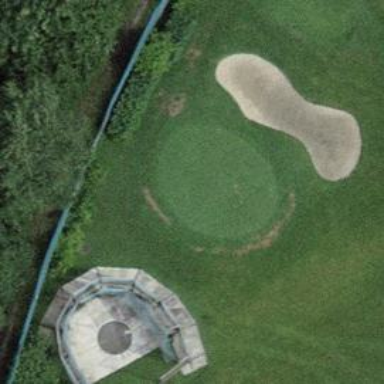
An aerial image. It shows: Golf green.